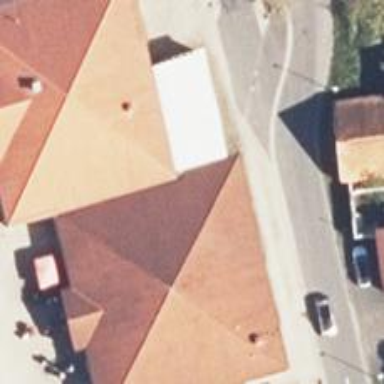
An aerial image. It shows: Building with pyramidal red roof.